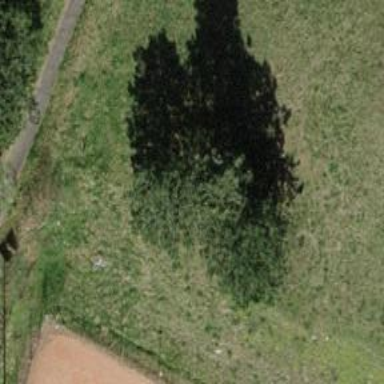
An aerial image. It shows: Tree with mixed leaves.